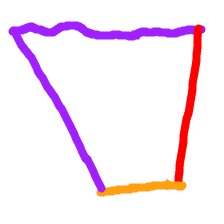
Shape: trapezoid